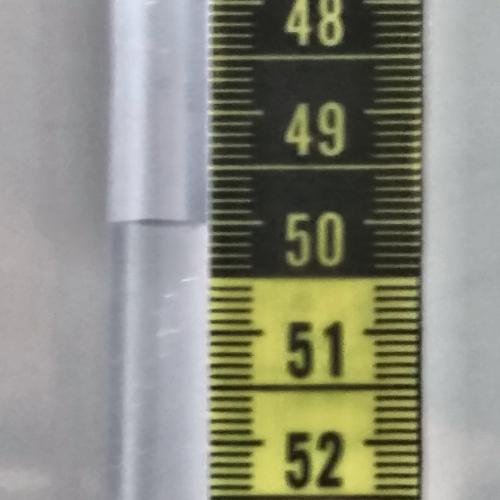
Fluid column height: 50.0 cm